Aerial crown-view tile of a tropical tree (Barro Colorado Island, Panama), acquired 20241216:
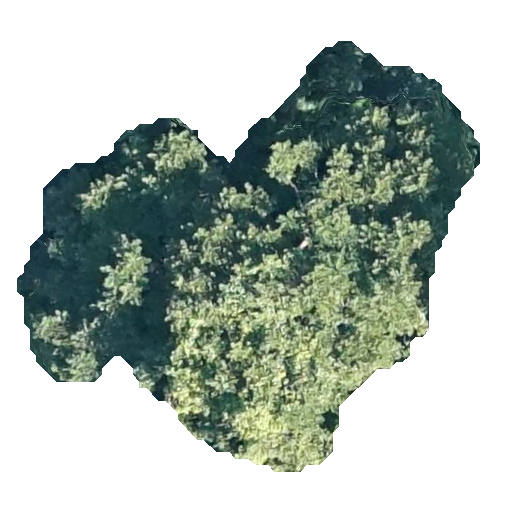
Species: Jacaranda copaia
GBIF accepted scientific name: Jacaranda copaia
Crown area: 174.358 m²